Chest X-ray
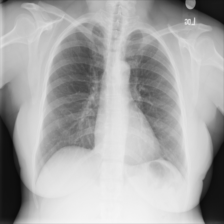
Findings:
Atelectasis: negative
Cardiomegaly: negative
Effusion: negative
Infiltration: negative
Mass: negative
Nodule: negative
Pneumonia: negative
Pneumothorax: negative
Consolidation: negative
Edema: negative
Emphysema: negative
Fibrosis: negative
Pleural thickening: negative
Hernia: negative